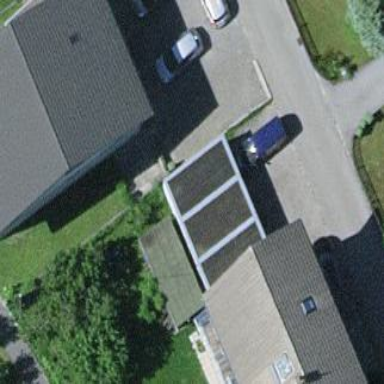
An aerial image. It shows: Garage.